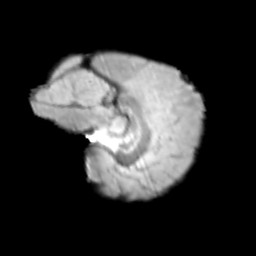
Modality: T2w
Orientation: sagittal
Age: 11
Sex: female
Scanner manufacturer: siemens
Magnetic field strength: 3 T
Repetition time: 3.8 s
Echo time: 0.07 s